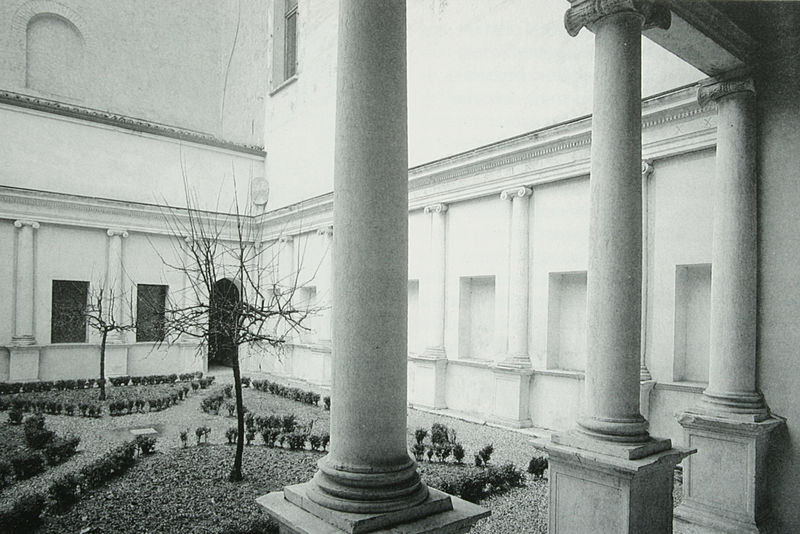
Titel: Der geheime Garten der Isabella d'Este
Künstler: Battista Covo
Standort: Mantua
Institution: Palazzo Ducale
Schlagwörter: baum, schatten, weiß, bäume, menschen, äste, blumen, fenster, glas, grau, licht, marmor, schwarz, säule, säulen, tür, anlage, dach, gebäude, gras, haus, park, rasen, weg, wiese, wand, architektur, sockel, stein, steine, bild, natur, zweige, büsche, kirche, sonne, sträucher, wege, pflanzen, garten, ruhe, ecke, bogen, mauer, hecke, kahl, hof, winter, pilaster, kies, stille, podest, tor, galerie, foto, fotografie, photographie, bögen, wände, nische, innenhof, antike, kloster, schwarz-weiß, kunst, kapitelle, kapitell, photo, fries, wappen, sims, gesims, ionisch, beete, klostergarten, rabatte, ionische säulen, etagen, geschosse, porticus, blattlos, museum, mittelpunkt, buchs, laubengang, stämmchen, bau, bauten, fensterlos, säulengang, kreuzgang, nischen, kollonade, kollonaden, plinthen, schäfte, basen, buchsbaum, zugemauert, erdgeschoß, gepflegt, laublos, fensternischen, goto, kathedrahle